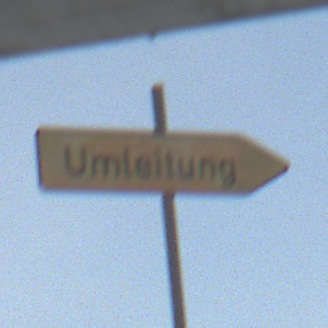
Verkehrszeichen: UmleitungswegweiserRechtsweisend
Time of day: MorningAfternoon
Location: Roofed (Suburban)
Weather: PartlyCloudy
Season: Winter
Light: Natural